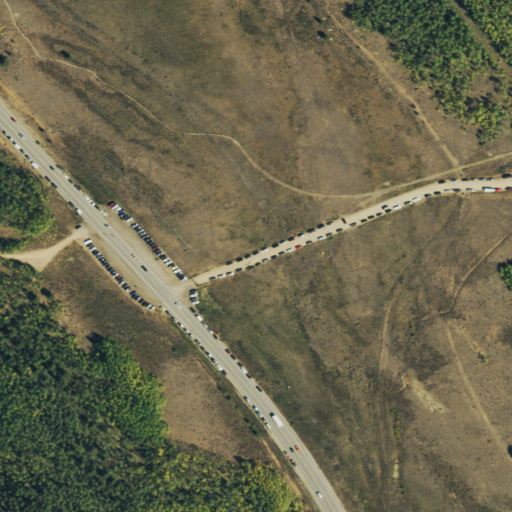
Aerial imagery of gap in Colorado named Kenosha Pass containing grassland, open development, deciduous forest, mixed forest, evergreen forest, low intensity development, herbaceous wetlands, shrub, high intensity development, and medium intensity development